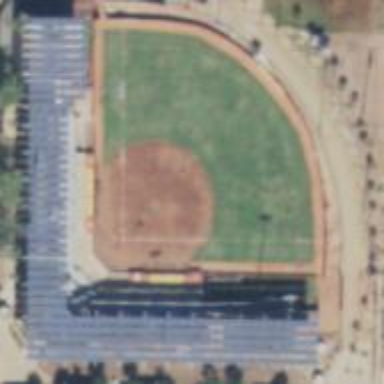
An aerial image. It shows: Softball pitch for leisure sports.